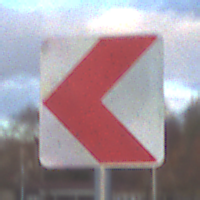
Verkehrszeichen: RichtungstafelnInKurvenKleinRechts
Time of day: SunriseSunset
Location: Outdoor (Suburban)
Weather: PartlyCloudy
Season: NotSpecified
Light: Natural